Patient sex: F
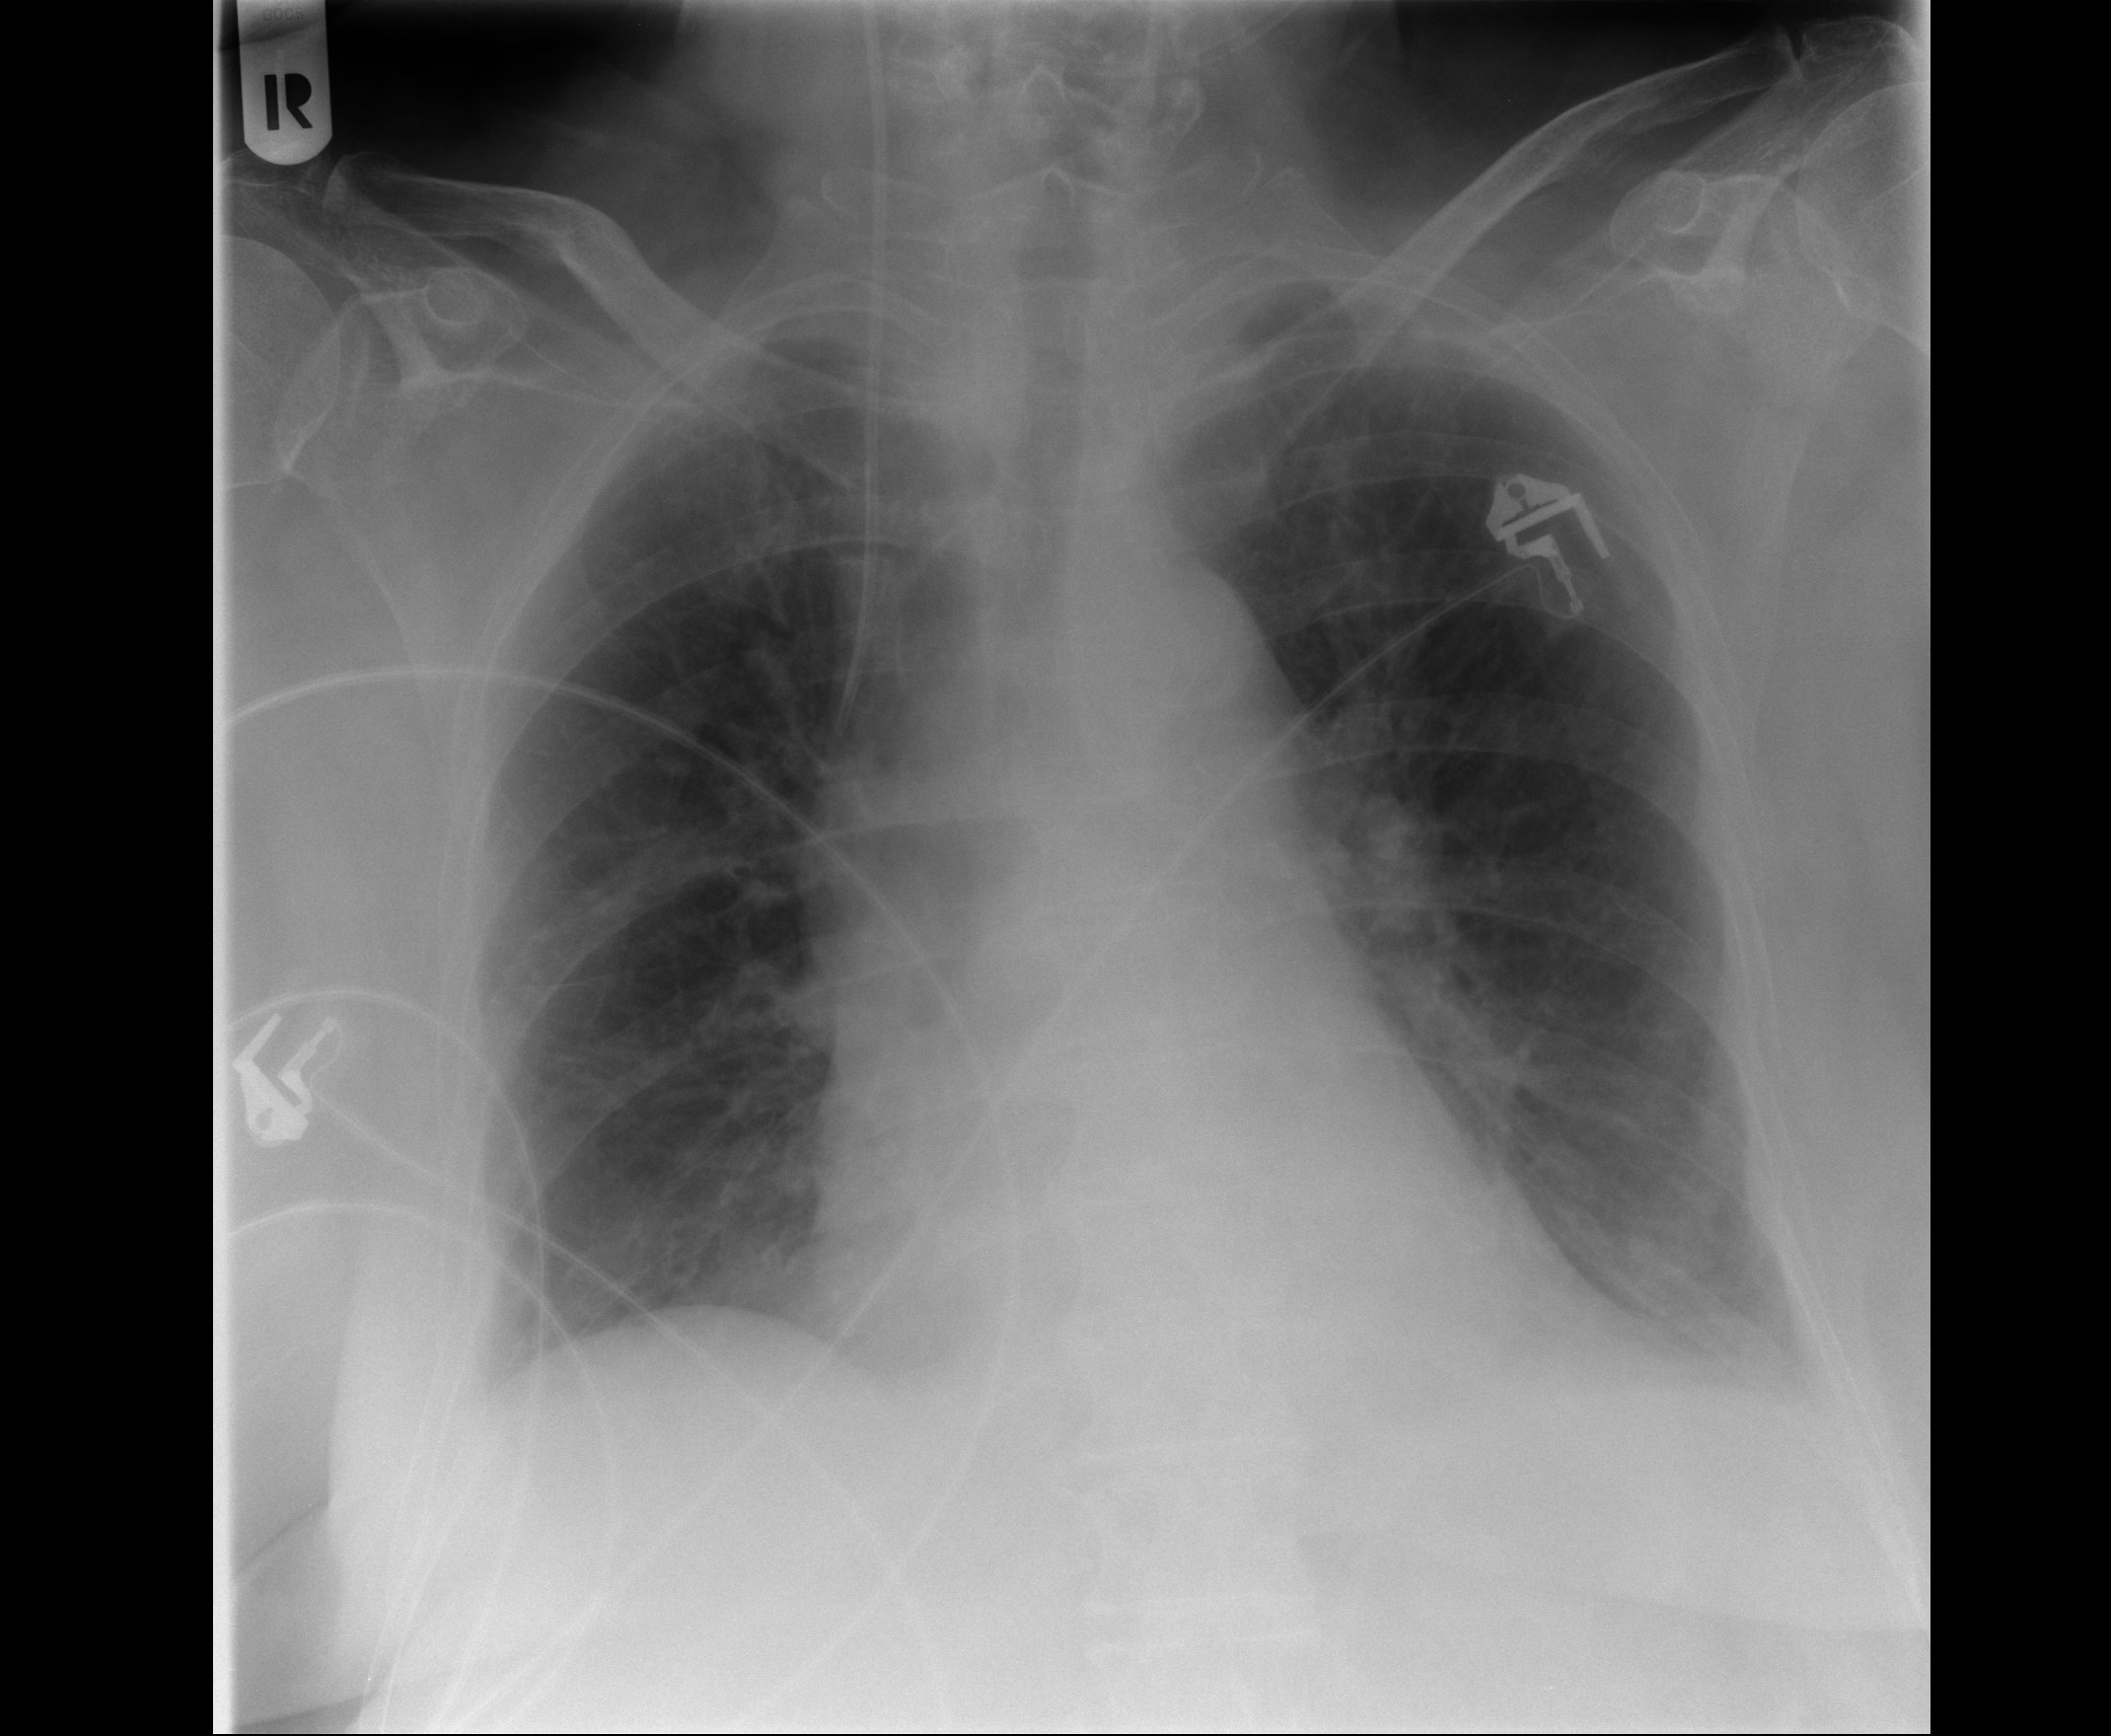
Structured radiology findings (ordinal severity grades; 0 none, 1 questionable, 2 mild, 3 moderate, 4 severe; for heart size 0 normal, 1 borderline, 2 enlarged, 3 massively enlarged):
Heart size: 2
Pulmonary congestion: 1
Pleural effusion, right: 0
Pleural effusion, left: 1
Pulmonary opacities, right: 0
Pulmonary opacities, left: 0
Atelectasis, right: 0
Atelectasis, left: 2